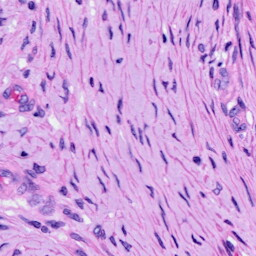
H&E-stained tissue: Ovarian